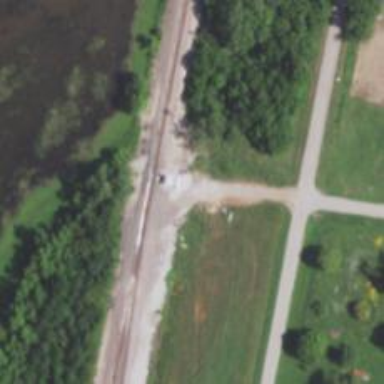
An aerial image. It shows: Railway spur junction.